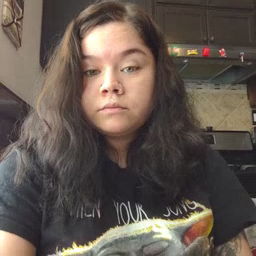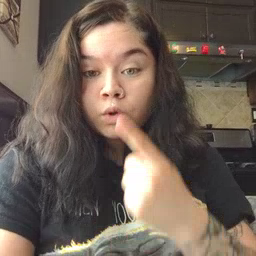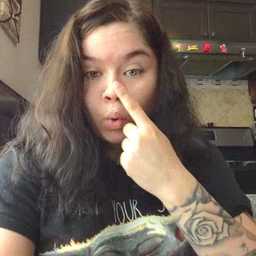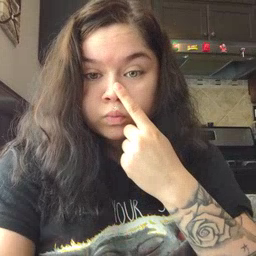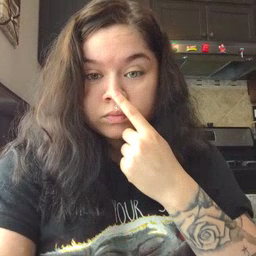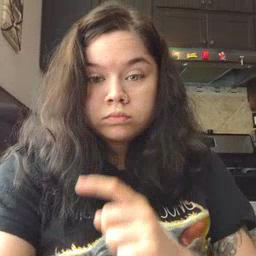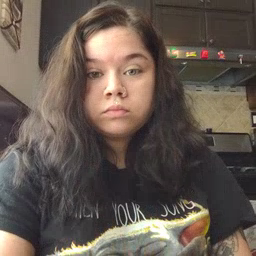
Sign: nose